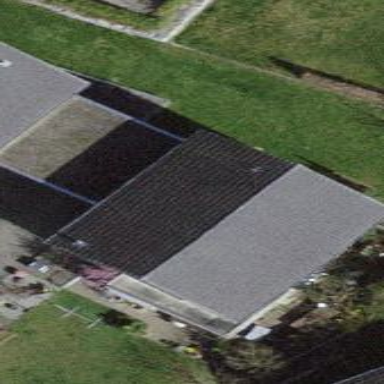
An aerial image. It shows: Garage.